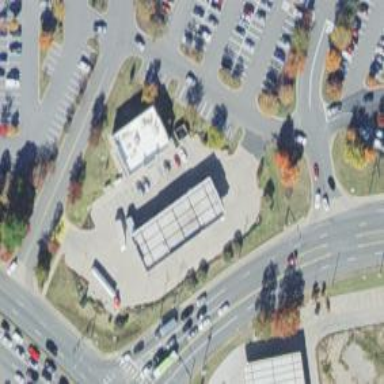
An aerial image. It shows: Convenience shop.